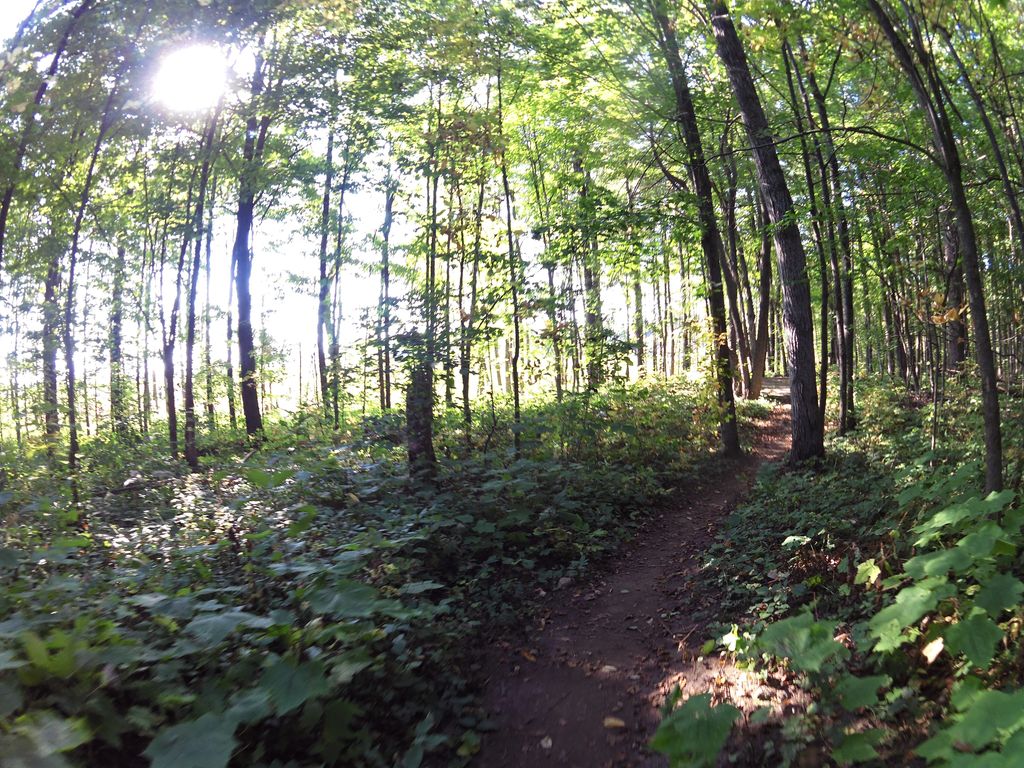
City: ottawa-gatineau